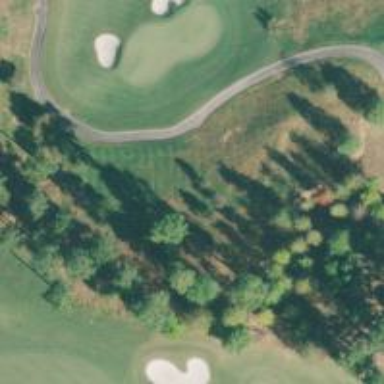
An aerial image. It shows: Service road used as golf cart path.